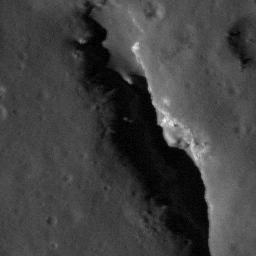
Pit: Copernicus 18
Host crater: Copernicus
Host type: impact_melt
Lunar coordinates: latitude 10.293, longitude 339.598